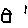
Label: house